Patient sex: F
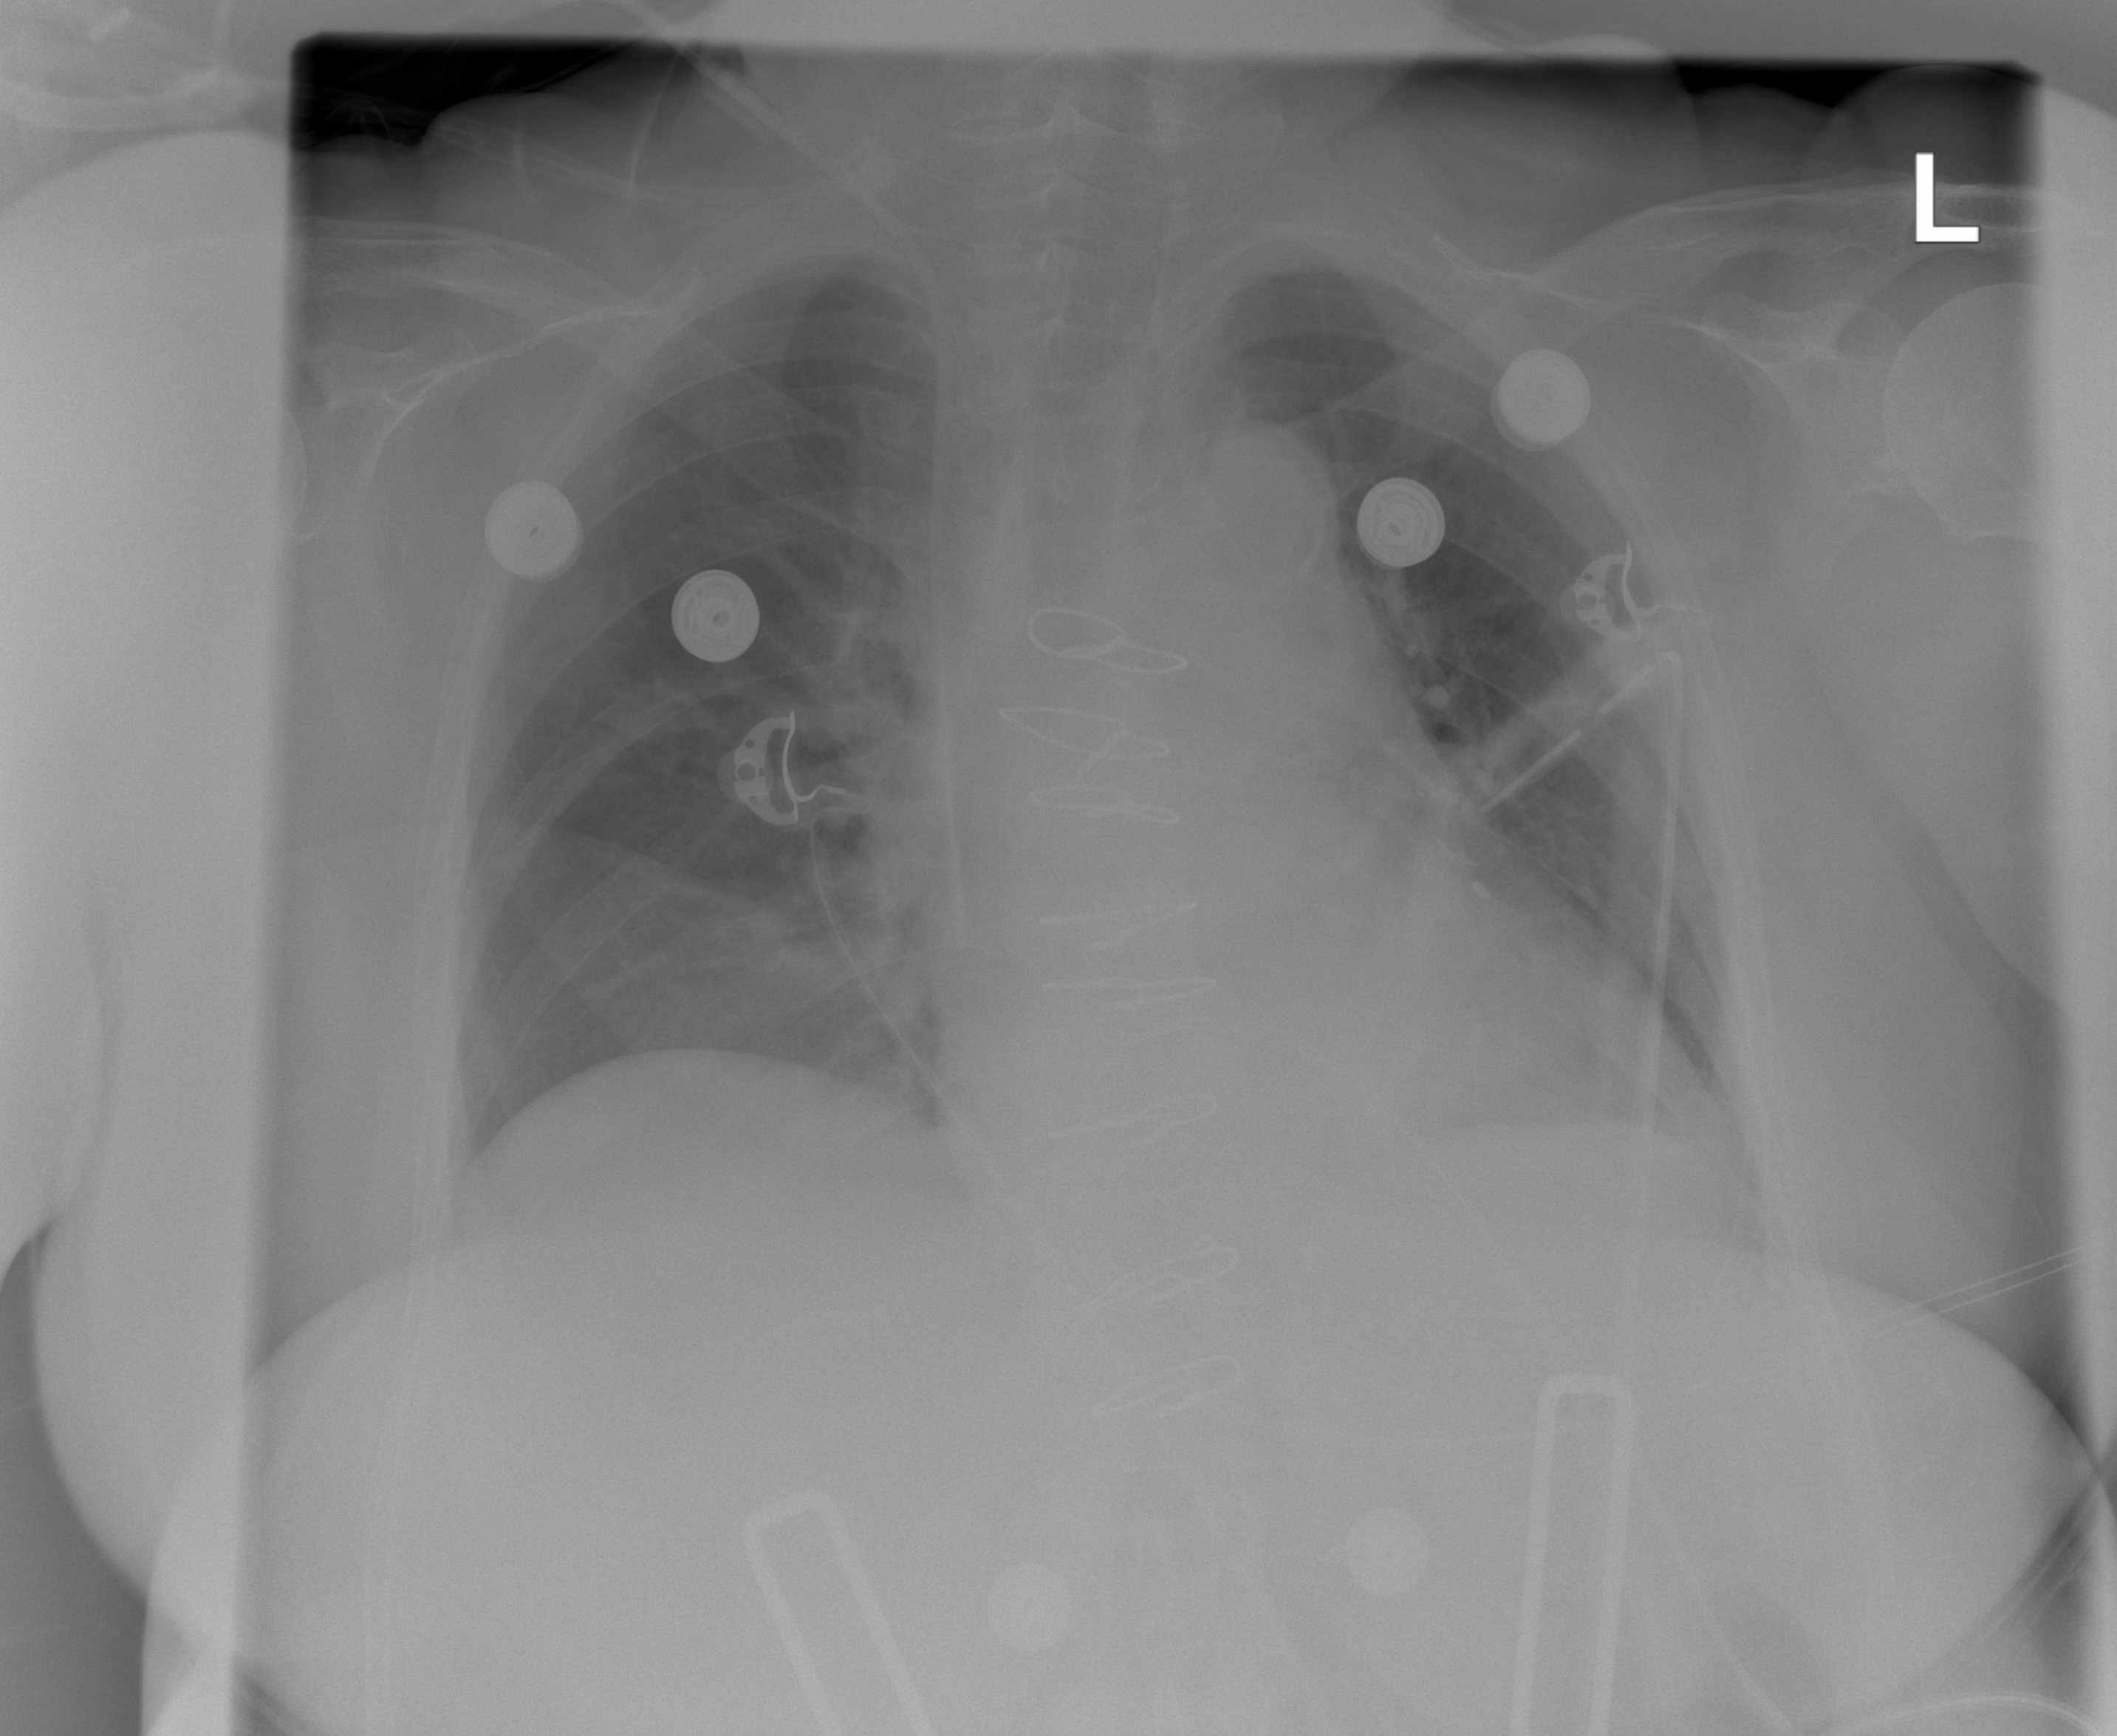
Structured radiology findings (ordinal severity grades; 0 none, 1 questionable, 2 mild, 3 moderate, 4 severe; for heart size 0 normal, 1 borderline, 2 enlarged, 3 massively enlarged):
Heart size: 2
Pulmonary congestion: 2
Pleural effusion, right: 0
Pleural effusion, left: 2
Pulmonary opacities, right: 0
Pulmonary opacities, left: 0
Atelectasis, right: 2
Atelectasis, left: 2